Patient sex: M
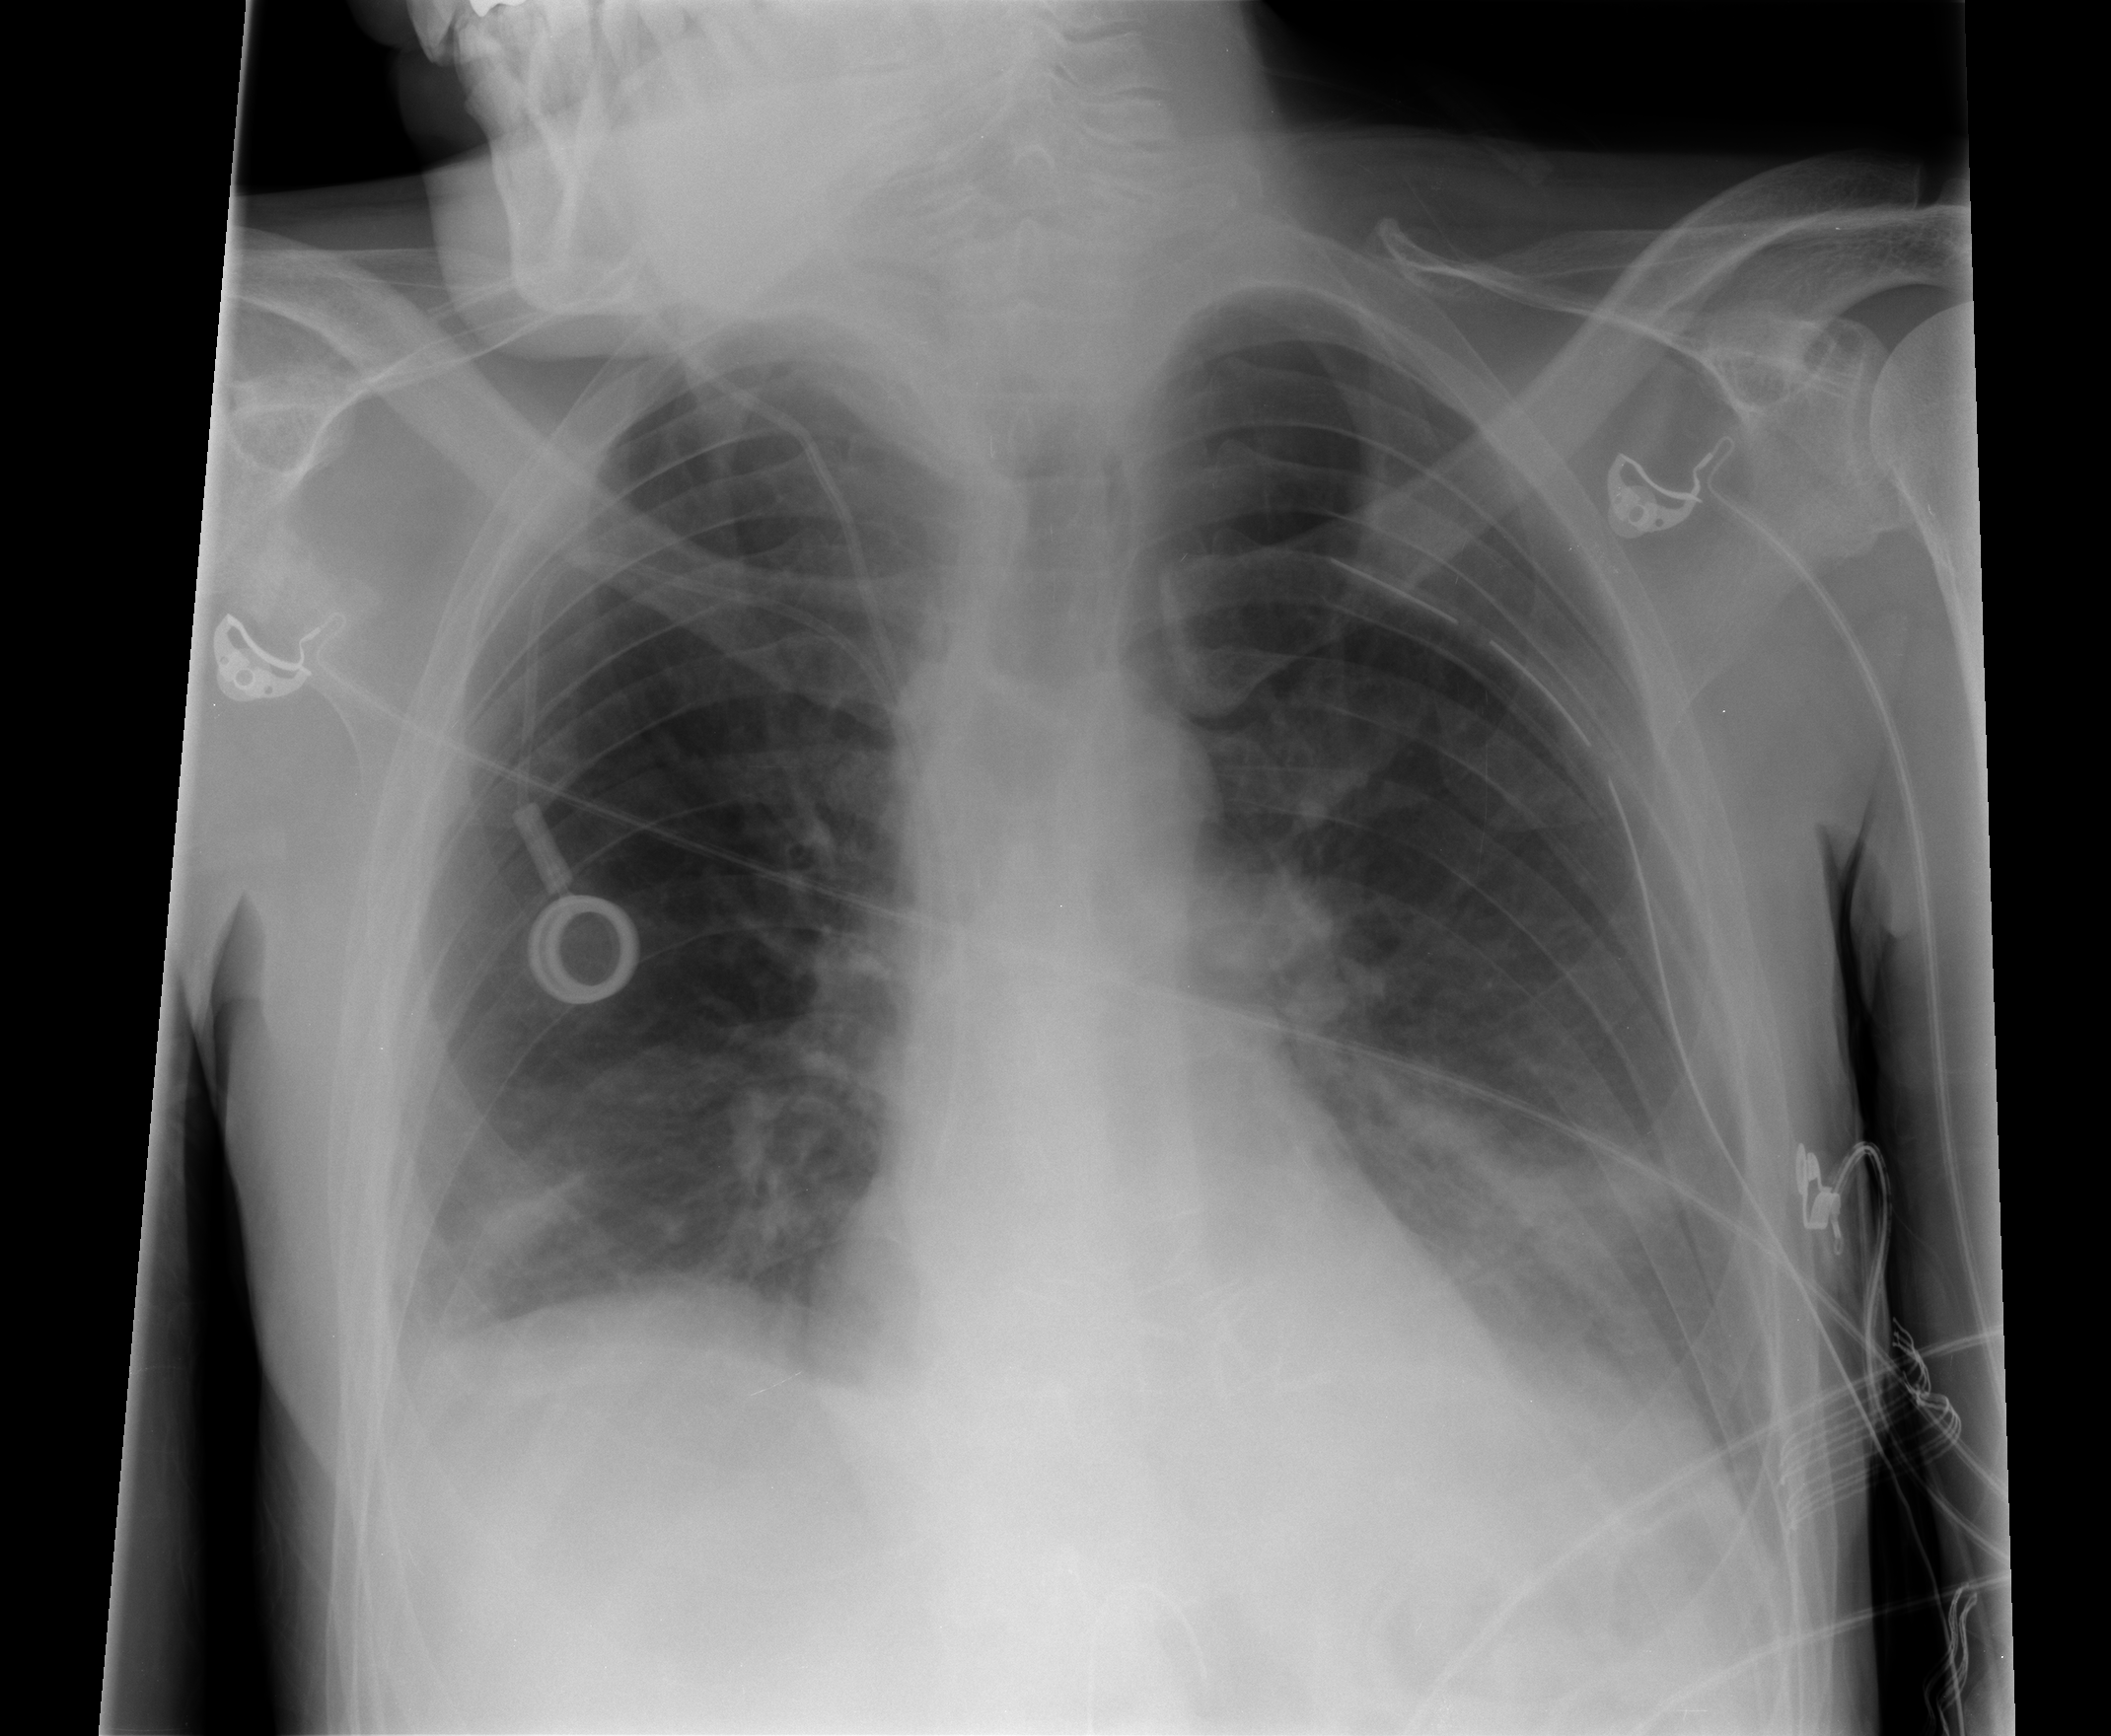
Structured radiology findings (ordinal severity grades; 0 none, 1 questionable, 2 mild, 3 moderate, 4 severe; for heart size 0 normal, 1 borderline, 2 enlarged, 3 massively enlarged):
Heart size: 0
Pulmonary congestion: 0
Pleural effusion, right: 2
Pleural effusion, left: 1
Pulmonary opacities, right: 0
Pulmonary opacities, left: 0
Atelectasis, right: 2
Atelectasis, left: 2